Question: I have read data from 3 different files into 3 different dataframes. I have tried merge function but doesnot seem to give me the desired output.
My dataframes are:
df1:
'''
someName someMOD someID
A T754(P),M691(O),S692(P),S694(P),S739(P),S740(P),S759(P),S762(P) 1
B S495(P) 2
C S162(P),Q159(D) 3
D S45(P),C47(C),S48(P),S26(P) 4
E S18(P) 5
'''
df2:
'''
someName someMOD someID
C S162(P),Q159(D) 3
D S45(P),C47(C),S48(P),S26(P) 4
F S182(P) 6
E S18(P) 5
Z Q100(P) 9
A T754(P),M691(O),S694(P),S739(P),S740(P) 1
'''
df3:
'''
someName someMOD someID
A T754(P),M691(O),S692(P),S694(P),S739(P),S740(P),S759(P) 1
B S495(P) 2
D S45(P),C47(C),S48(P),S26(P) 4
E S18(P) 5
F S182(P) 6
L Z182(P) 8
C S162(P),Q159(D) 3
'''
I would like an output like the following which is merged by someID column:

Any help is really appreciated.Thanks.
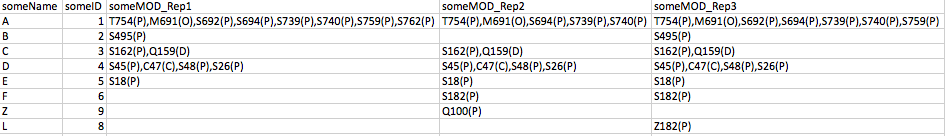
Answer: Use 'Reduce' to merge multiple data frames together. One annoying thing about 'Reduce' is that it passes the underlying function exactly 2 arguments, so you have to work around that.
'''
mymerge <- function(x, y)
merge(x, y, by=c("someName", "someID"), all=TRUE))
Reduce(mymerge, list(df1, df2, df3))
'''